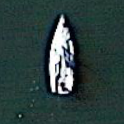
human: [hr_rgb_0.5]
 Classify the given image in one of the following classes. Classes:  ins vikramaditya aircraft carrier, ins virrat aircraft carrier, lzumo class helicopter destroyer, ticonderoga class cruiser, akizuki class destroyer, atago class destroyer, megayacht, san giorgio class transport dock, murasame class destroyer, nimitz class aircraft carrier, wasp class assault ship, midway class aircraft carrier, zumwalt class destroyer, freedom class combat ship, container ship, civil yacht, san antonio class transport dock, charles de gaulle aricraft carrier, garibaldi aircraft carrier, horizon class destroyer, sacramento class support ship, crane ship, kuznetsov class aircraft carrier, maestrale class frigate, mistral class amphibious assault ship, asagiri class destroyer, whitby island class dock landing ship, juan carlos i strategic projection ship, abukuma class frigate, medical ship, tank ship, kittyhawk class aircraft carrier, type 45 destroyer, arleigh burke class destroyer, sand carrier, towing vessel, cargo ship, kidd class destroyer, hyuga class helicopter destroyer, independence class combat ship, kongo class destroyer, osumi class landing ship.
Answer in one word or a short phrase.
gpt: Civil yacht